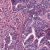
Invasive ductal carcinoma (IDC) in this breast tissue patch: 1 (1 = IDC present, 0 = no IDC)